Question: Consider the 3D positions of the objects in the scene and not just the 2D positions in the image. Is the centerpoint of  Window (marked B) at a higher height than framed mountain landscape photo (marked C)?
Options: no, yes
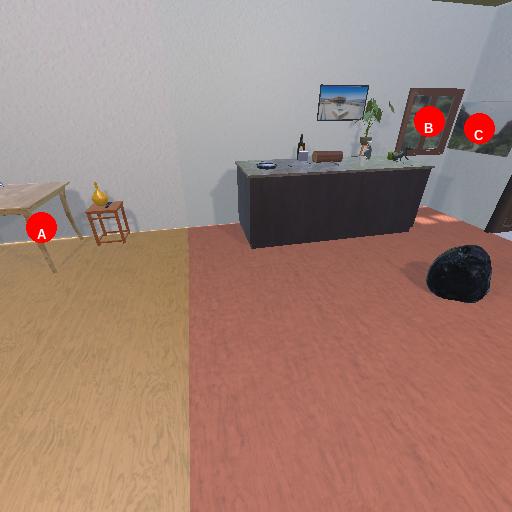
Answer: no